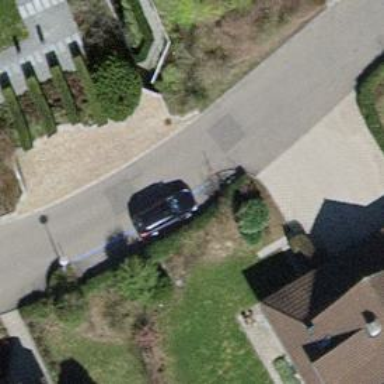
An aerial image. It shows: Asphalt road in living street.